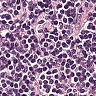
Metastatic tissue present: no